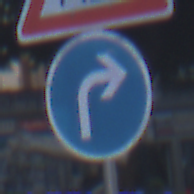
Verkehrszeichen: VorgeschriebeneFahrtrichtungRechts
Zusatzzeichen oben: Arbeitsstelle
Umgebung: Outdoor, Urban
Tageszeit: SunriseSunset
Wetter: PartlyCloudy
Licht: Natural
Jahreszeit: NotSpecified
Kontrast: LowContrast